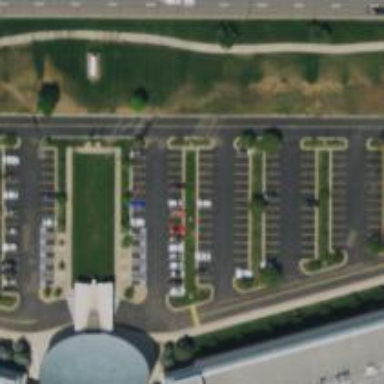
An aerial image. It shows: Parking space is available.